Interaction volume radius: 5 \u00c5
Interaction volume height: 30 \u00c5
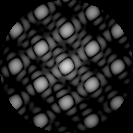
Disorder parameter: 0.06131